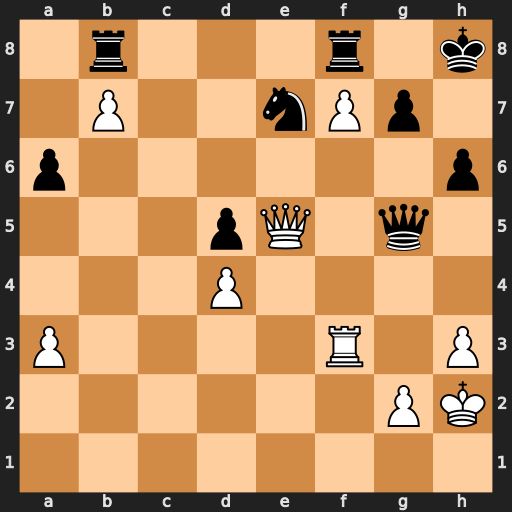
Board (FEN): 1r3r1k/1P2nPp1/p6p/3pQ1q1/3P4/P4R1P/6PK/8
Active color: w
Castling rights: -
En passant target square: -
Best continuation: Qxb8 Rxb8 f8=Q+ Rxf8 Rxf8+ Kh7 b8=Q